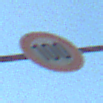
Verkehrszeichen: Geschwindigkeit100
Umgebung: Outdoor, Urban
Tageszeit: Midday
Wetter: Clear
Licht: Natural
Jahreszeit: NotSpecified
Kontrast: HighContrast